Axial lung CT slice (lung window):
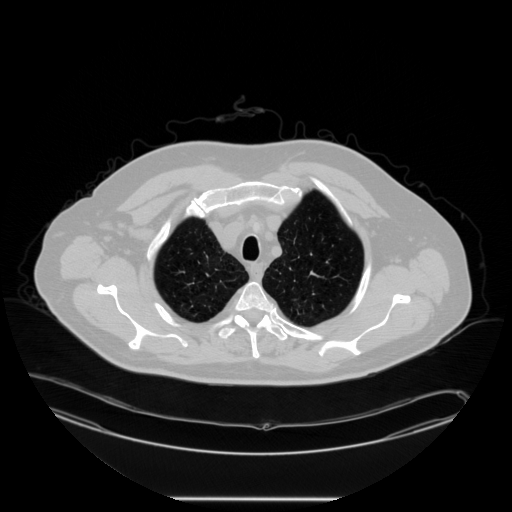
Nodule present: no